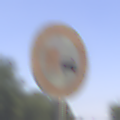
Verkehrszeichen: UeberholverbotKraftfahrzeuge
Umgebung: Outdoor, RoadRail
Tageszeit: Midday
Wetter: Clear
Licht: Natural
Jahreszeit: NotSpecified
Kontrast: HighContrast